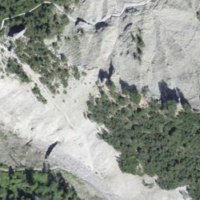
EUNIS habitat code: 43
Species observed at this site:
Parnassia palustris